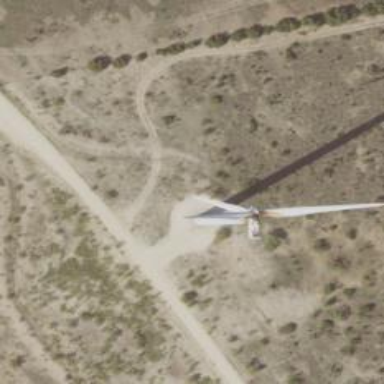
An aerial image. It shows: Wind generator of the horizontal axis type made by Vestas.